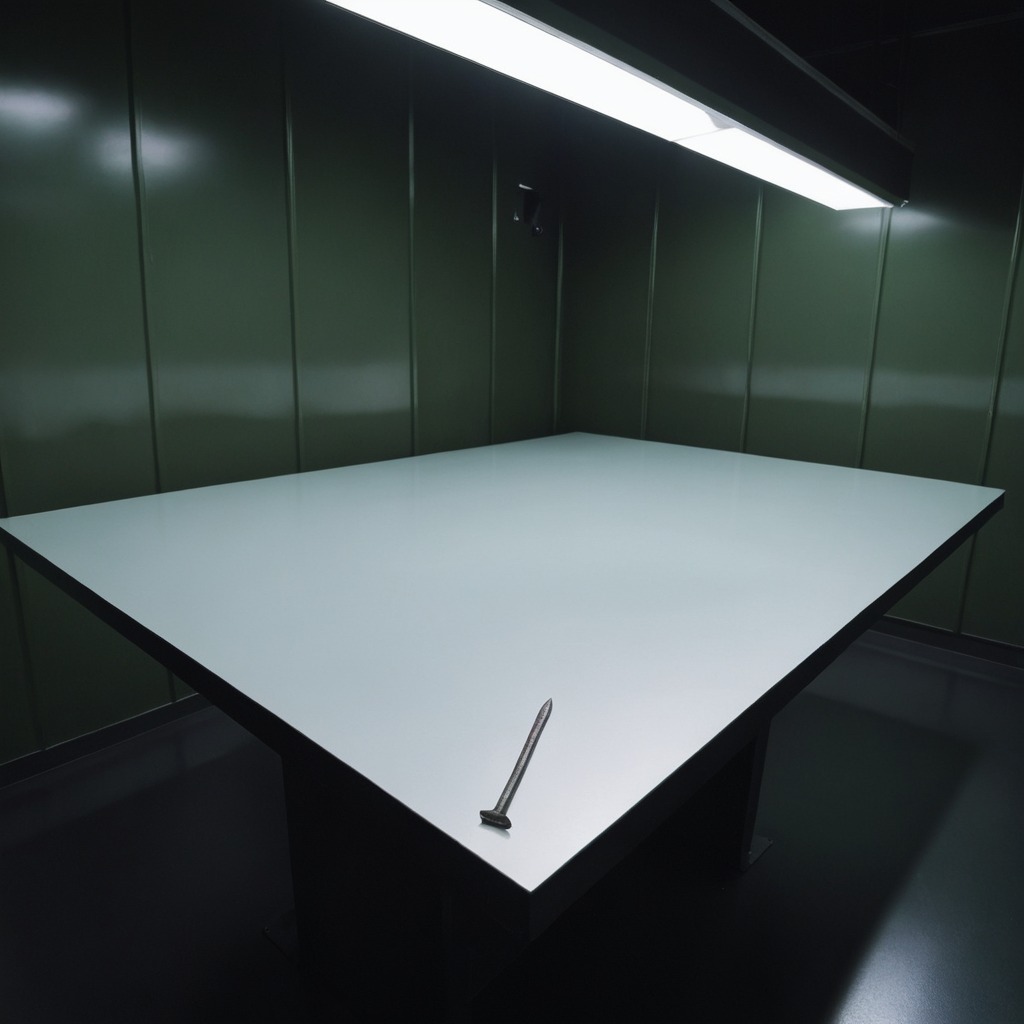
A nail is lying on a clean empty table in a railway signal maintenance room.